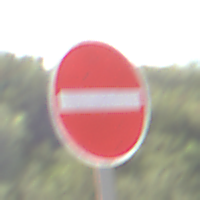
Verkehrszeichen: VerbotDerEinfahrt
Umgebung: Outdoor, Nature
Tageszeit: Midday
Wetter: PartlyCloudy
Licht: Natural
Jahreszeit: NotSpecified
Kontrast: HighContrast